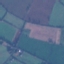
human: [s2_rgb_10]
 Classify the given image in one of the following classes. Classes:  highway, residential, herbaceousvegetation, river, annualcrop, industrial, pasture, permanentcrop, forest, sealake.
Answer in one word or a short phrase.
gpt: Pasture